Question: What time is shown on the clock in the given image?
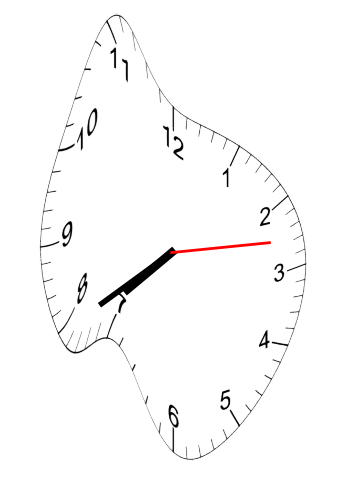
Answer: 07:39:13